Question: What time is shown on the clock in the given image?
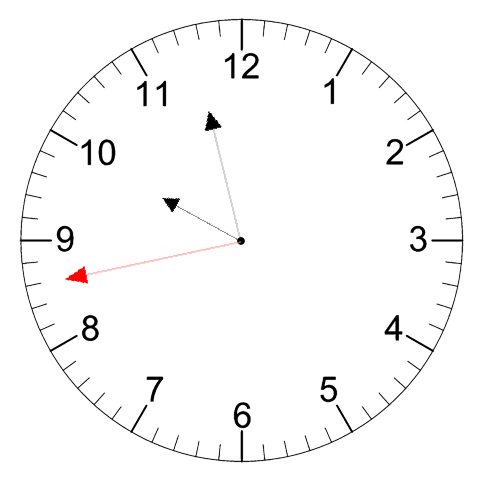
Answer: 09:57:43